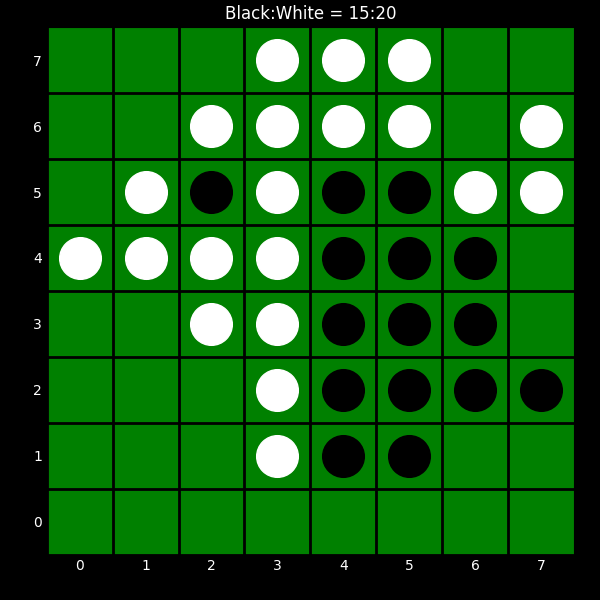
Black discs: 15
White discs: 20